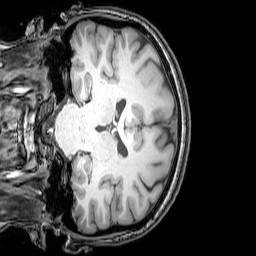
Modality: T1w
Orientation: coronal
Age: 25
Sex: female
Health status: healthy
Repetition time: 0.081 s
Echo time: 0.037 s